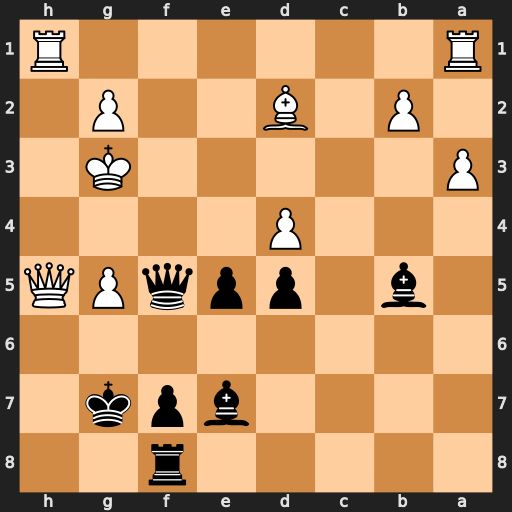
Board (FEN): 5r2/4bpk1/8/1b1ppqPQ/3P4/P5K1/1P1B2P1/R6R
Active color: b
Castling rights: -
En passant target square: -
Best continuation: Qd3+ Qf3 Qxd2